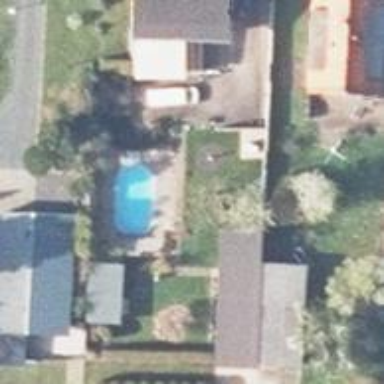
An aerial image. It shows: Swimming pool located in leisure land.